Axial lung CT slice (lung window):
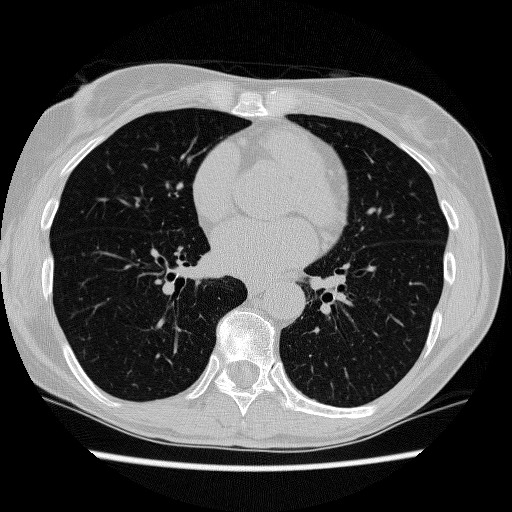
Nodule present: no